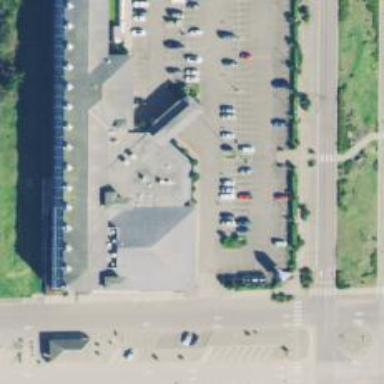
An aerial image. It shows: Hotel building.